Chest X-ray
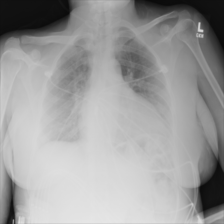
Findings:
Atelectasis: negative
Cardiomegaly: negative
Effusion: negative
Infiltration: negative
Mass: negative
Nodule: negative
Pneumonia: negative
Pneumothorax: negative
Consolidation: negative
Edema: negative
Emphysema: negative
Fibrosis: negative
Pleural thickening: negative
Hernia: negative